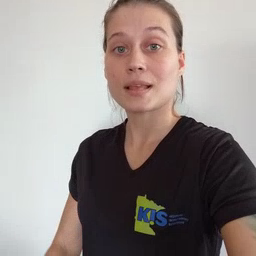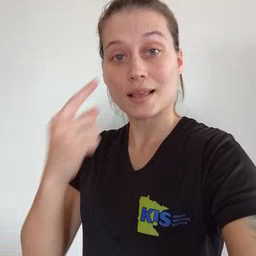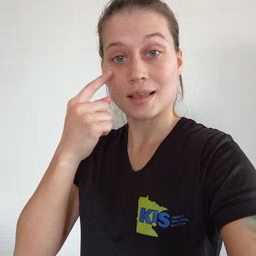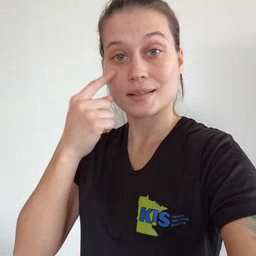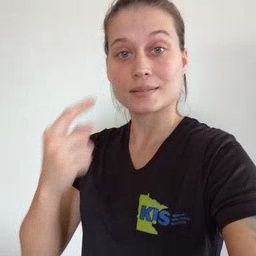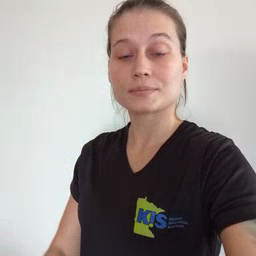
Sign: eye